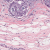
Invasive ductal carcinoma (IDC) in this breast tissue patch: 0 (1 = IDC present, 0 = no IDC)